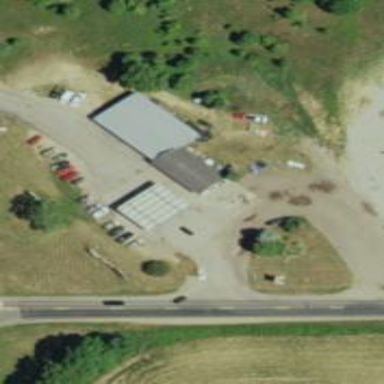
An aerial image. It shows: Convenience shop.